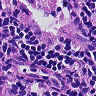
Metastatic tissue present: yes